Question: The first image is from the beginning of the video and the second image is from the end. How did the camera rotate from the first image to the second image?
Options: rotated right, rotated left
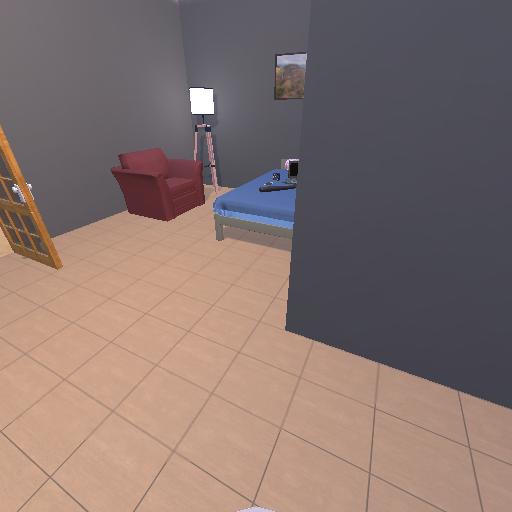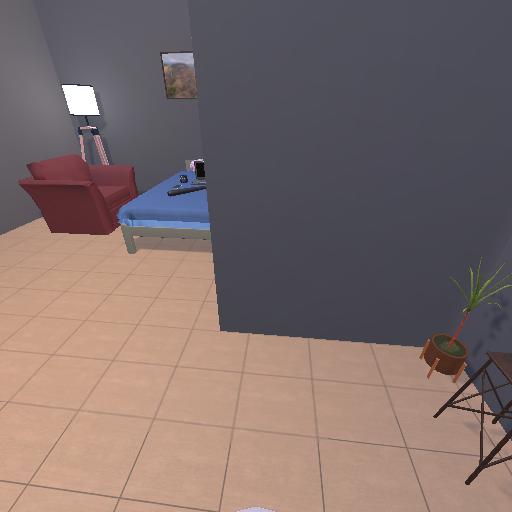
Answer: rotated right